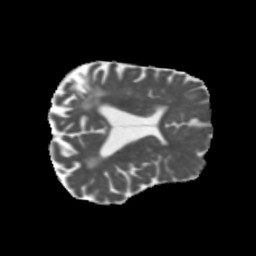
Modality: MD
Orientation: axial
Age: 73
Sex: female
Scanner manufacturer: siemens
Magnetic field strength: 3 T
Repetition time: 5.47 s
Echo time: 0.0854 s